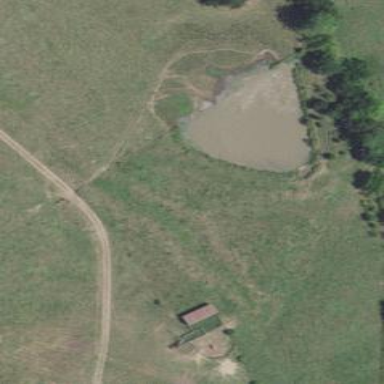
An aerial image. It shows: Pond with natural water.